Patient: sex F, age 40
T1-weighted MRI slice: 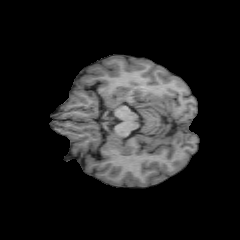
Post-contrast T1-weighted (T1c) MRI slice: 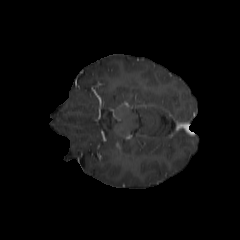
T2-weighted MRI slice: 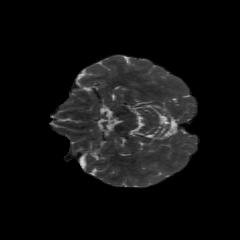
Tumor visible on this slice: no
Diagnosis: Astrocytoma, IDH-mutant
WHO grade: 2